Question: I'm trying to output a formatted XML document from a DOM object into a string, as shown in the code below. The thing is, while the dom->get_xml() method does return a value, the MXXMLWriter->output does not, as you can see on the screenshot. All method calls return S_OK. What could be the issue here?
Here's my code:
'''
CComPtr<IMXWriter> w;
HRESULT hr;
hr = w.CoCreateInstance(__uuidof(MXXMLWriter), NULL, CLSCTX_INPROC_SERVER);
hr = w->put_indent(VARIANT_TRUE);
CComPtr<ISAXXMLReader> rd;
hr = rd.CoCreateInstance(__uuidof(SAXXMLReader60), NULL, CLSCTX_INPROC_SERVER);
CComPtr<ISAXContentHandler> hc;
hr = w.QueryInterface<ISAXContentHandler>(&hc);
CComPtr<ISAXErrorHandler> he;
hr = w.QueryInterface<ISAXErrorHandler>(&he);
CComPtr<ISAXDTDHandler> hd;
hr = w.QueryInterface<ISAXDTDHandler>(&hd);
hr = rd->putContentHandler(hc);
hr = rd->putErrorHandler(he);
hr = rd->putDTDHandler(hd);
hr = rd->putProperty(L"http://xml.org/sax/properties/lexical-handler", CComVariant(w));
hr = rd->putProperty(L"http://xml.org/sax/properties/declaration-handler", CComVariant(w));
BSTR body = ::SysAllocStringLen(NULL, 1024);
ZeroMemory(body, 1024 * sizeof(OLECHAR));
CComVariant out(body);
w->put_encoding(CComBSTR(L"utf-8"));
hr = w->put_output(out);
hr = rd->parse(CComVariant(dom));
dom->get_xml(&xmlStr);
return std::wstring(xmlStr);
'''

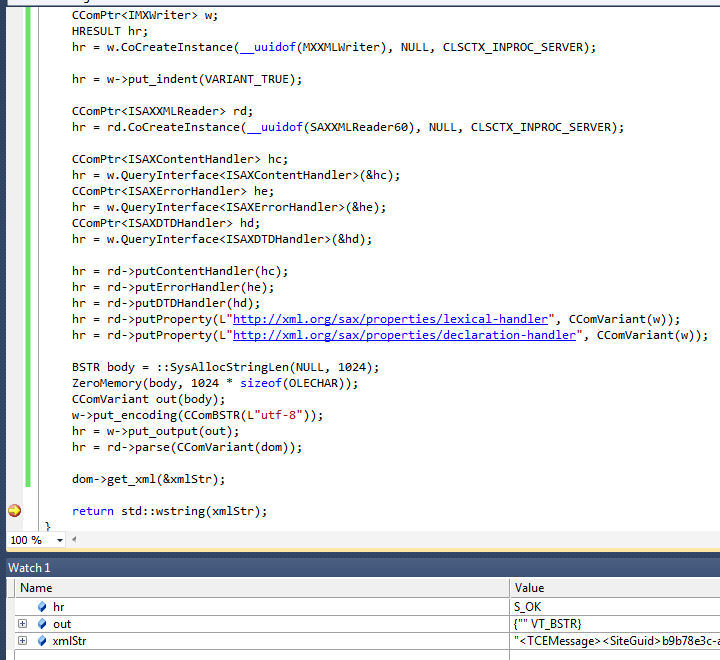
Answer: The documentation states that
Output can be:
> - - - For more information about setting the output property to a DOMDocument object, see Create a DOMDocument Object from SAX Events.Setting this property to the empty value (VT_EMPTY or " ") will return output to the internal string and reset it
You apparently want the writer to fill the string. So it is suggested to use an empty string to instruct writer to fill its internal buffer and then you can obtain it via property getter.
You instead attempt to provide your own buffer to be filled, and this is the advertised behavior of the writer.